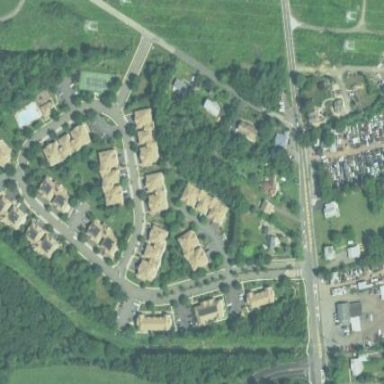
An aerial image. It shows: Condominium within residential area.